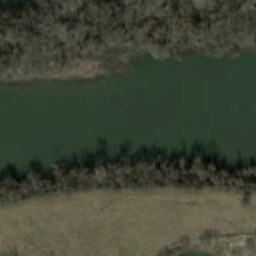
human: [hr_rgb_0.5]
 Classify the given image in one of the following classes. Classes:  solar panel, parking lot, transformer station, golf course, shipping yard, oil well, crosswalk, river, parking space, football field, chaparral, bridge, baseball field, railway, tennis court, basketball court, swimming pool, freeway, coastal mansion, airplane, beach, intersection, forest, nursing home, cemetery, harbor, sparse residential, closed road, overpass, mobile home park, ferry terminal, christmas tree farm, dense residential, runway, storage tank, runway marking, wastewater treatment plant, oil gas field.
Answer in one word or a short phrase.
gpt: river